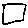
Label: square